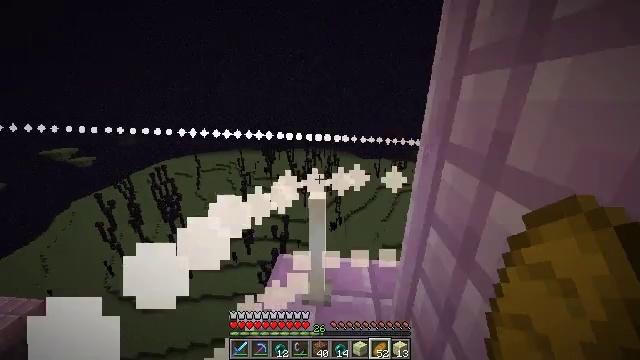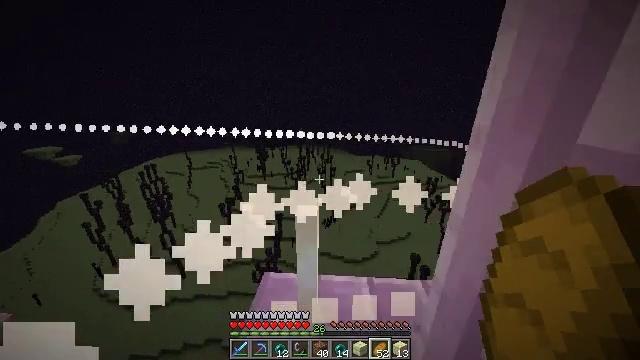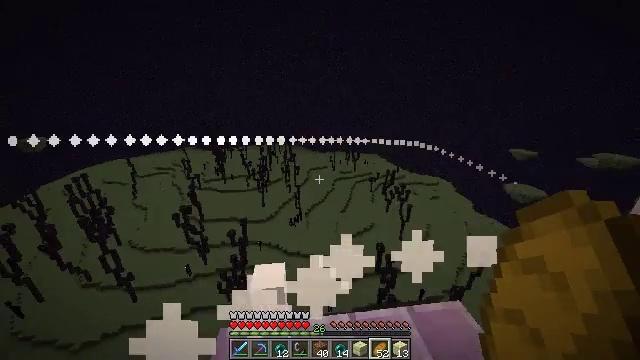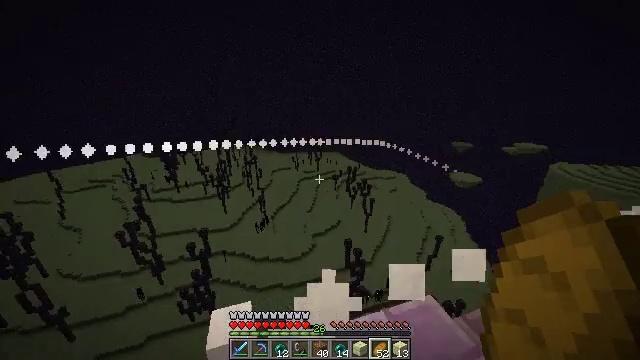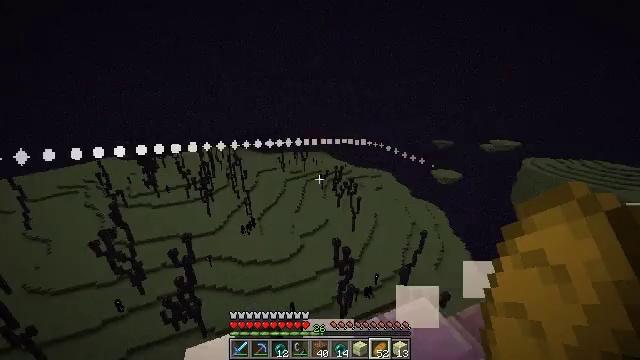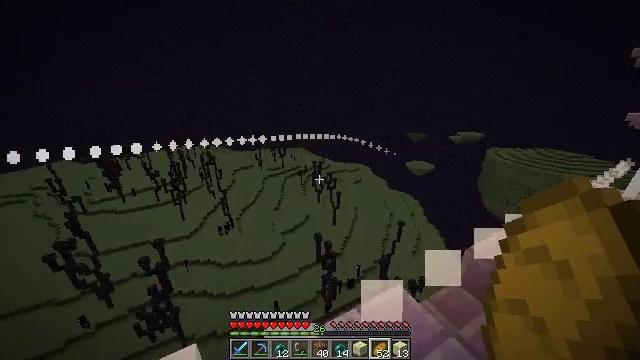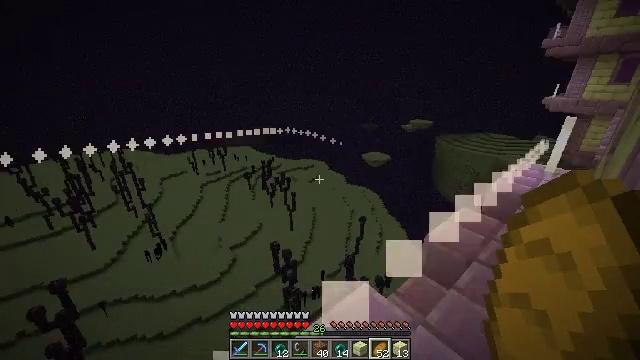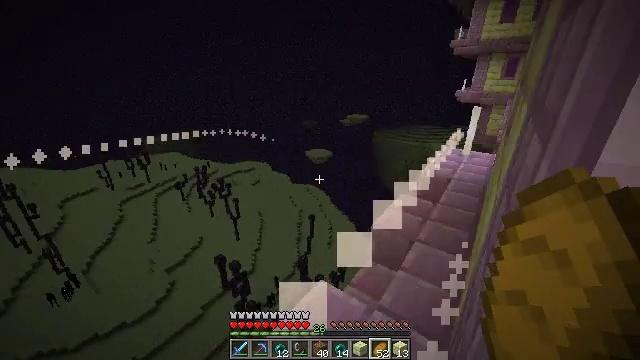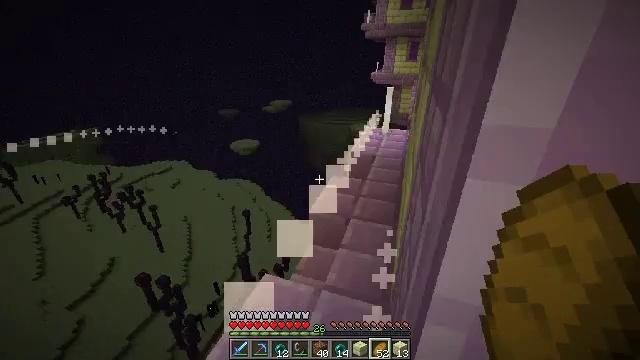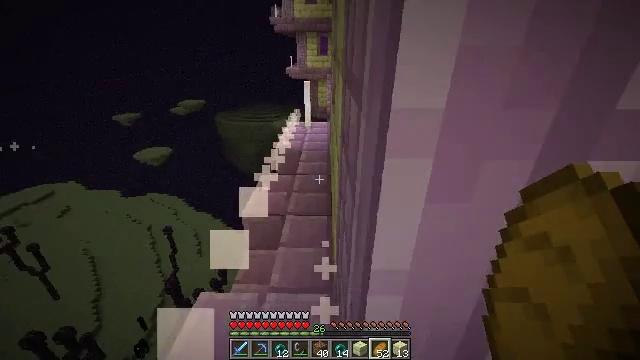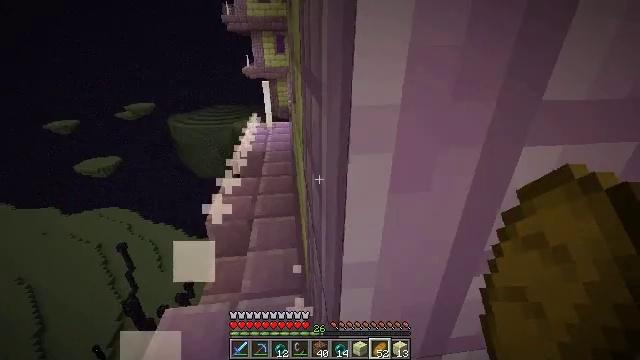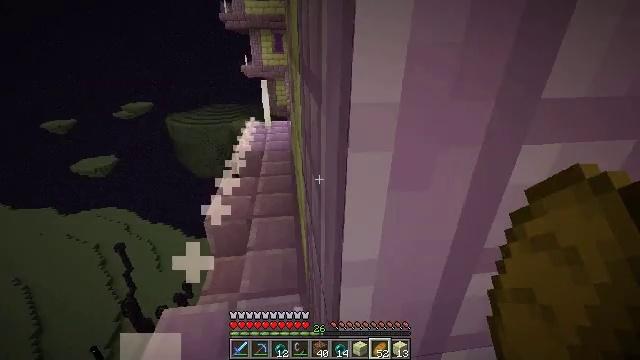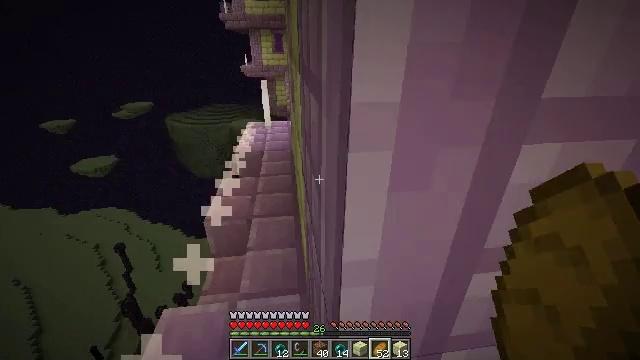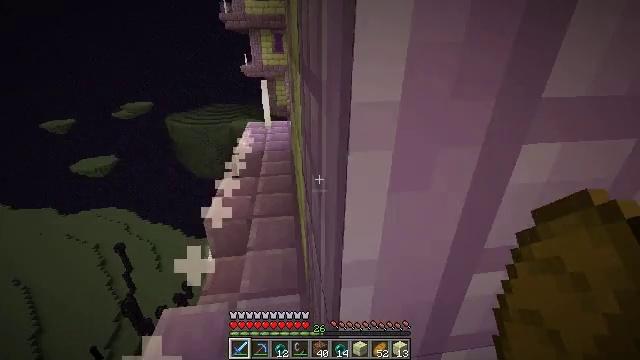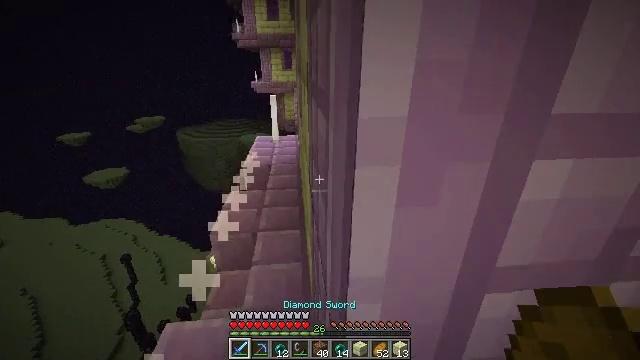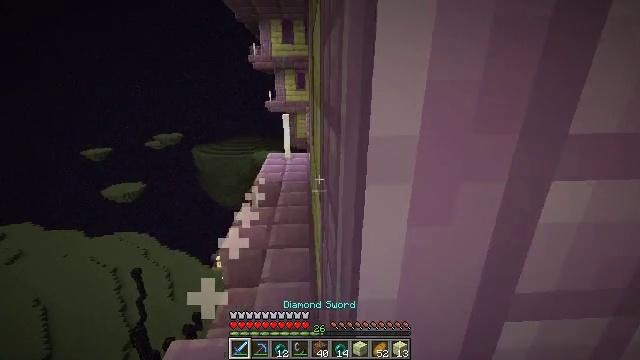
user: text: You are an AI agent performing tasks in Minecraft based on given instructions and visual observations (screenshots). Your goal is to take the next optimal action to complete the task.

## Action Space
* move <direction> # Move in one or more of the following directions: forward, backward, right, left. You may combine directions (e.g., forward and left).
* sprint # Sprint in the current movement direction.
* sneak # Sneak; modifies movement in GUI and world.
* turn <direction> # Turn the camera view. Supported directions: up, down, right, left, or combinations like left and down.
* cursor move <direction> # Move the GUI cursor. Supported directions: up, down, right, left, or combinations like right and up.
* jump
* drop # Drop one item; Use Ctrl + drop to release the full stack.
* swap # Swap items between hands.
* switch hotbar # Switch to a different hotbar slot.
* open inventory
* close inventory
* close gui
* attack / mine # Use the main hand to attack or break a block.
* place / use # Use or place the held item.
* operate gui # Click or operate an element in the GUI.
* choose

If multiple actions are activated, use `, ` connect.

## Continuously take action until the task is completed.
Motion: motion action
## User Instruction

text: Collect the glowing end rod.
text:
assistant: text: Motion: move forward, turn right and down
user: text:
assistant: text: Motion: move forward, turn right
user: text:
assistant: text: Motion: move forward, turn right
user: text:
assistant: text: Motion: move forward, turn right
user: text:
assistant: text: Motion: turn right and down
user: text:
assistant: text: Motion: turn right
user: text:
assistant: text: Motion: turn right
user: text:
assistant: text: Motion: turn right and down
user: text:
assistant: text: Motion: turn right
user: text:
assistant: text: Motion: turn right
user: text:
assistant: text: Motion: no_op
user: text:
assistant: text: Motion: no_op
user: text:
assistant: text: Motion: switch to hotbar 1
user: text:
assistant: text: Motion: turn left and up, switch to hotbar 1
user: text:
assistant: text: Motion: turn left and up, switch to hotbar 1
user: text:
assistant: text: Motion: turn left and up
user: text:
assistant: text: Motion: turn left and up
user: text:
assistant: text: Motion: move forward, turn left and down
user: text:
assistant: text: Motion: move forward, turn left and down
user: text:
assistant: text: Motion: move forward, turn left and down
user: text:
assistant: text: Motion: move forward, turn down
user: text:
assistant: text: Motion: move forward, turn right and down
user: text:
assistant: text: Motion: move forward, turn right
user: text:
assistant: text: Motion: move forward
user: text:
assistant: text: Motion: move forward, turn right
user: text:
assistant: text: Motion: move forward, turn right
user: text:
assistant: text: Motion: move forward
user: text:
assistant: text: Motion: turn down
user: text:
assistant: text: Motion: turn left and down
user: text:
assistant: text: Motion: turn left and down